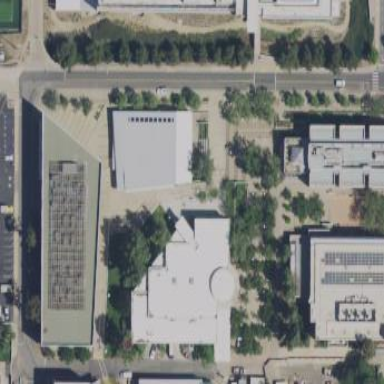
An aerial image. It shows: View of university building.